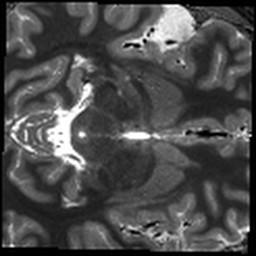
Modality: T1map
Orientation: axial
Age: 19
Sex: male